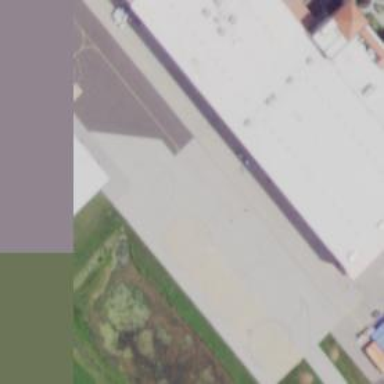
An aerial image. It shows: Image of helipad at airport.